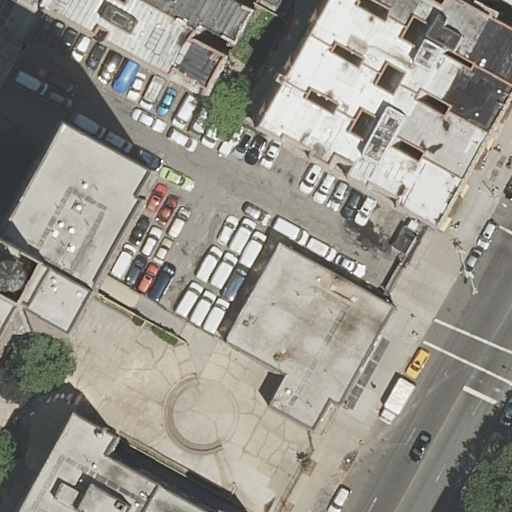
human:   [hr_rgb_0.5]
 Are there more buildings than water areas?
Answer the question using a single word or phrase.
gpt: yes

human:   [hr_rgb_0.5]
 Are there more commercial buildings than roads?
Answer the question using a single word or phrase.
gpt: no

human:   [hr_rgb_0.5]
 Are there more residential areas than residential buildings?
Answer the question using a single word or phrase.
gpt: no

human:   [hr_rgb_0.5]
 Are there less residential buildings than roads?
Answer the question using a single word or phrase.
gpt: no

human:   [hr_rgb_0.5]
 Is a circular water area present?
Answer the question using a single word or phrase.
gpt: no

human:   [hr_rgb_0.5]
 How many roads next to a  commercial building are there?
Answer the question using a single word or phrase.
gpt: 0

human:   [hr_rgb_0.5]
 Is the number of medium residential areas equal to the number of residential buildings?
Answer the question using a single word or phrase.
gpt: no

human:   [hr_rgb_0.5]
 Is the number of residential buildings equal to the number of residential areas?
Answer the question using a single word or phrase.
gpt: no

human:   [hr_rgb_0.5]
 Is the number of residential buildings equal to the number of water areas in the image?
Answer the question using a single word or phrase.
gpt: no

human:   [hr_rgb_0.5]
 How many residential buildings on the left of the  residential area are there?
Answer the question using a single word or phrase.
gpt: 10

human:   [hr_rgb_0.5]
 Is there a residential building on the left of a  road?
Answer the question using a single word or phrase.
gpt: yes

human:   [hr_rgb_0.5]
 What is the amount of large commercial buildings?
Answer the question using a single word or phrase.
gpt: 0

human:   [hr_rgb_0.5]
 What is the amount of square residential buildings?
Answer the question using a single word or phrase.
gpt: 0

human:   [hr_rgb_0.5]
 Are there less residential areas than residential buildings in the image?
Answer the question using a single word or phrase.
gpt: yes

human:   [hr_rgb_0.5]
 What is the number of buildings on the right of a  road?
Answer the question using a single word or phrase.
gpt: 3

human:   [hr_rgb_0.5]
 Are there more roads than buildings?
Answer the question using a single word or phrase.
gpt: no

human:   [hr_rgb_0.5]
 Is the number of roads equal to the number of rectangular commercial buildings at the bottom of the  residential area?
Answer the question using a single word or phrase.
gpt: no

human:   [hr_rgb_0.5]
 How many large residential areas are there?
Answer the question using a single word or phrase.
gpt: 0

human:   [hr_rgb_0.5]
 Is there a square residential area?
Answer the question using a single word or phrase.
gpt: no

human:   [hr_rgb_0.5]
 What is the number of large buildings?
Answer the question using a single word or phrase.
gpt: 2

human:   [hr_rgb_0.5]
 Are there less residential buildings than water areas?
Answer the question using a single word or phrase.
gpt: no

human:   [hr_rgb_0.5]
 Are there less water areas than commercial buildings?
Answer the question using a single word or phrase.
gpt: no

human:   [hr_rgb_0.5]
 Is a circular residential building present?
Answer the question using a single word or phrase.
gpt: no

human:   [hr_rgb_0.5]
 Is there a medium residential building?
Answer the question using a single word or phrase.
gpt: yes

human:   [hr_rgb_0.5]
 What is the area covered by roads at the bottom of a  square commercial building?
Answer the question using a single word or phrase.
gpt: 0m2

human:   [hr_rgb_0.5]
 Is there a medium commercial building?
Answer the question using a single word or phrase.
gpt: no

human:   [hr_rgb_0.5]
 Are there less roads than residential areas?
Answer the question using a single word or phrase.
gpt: no

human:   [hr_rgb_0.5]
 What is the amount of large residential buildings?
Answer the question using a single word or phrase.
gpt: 2

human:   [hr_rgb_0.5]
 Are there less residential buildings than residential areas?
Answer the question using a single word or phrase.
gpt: no

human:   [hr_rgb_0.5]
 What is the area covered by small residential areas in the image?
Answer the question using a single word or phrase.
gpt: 0m2

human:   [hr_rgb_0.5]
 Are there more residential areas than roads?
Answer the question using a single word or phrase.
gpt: no

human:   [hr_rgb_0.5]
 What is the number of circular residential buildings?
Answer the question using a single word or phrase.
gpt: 0

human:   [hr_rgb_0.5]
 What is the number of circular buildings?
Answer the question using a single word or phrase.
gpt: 0

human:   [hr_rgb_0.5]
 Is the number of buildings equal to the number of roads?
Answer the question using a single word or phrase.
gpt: no

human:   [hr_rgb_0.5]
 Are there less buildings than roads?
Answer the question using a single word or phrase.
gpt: no

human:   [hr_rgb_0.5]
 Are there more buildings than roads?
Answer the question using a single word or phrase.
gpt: yes